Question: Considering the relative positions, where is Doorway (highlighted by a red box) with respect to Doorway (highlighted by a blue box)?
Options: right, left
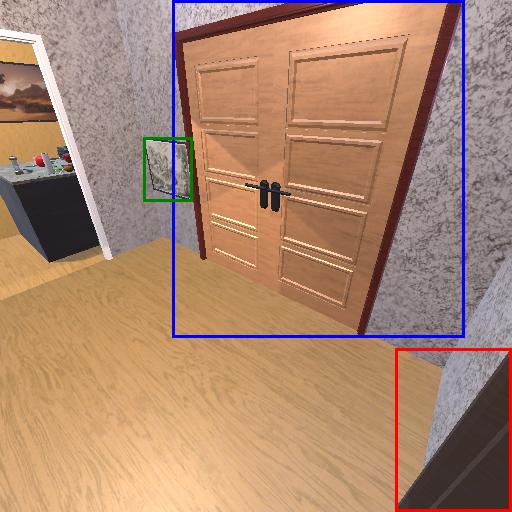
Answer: right